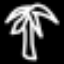
Label: palm tree